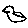
Label: bird